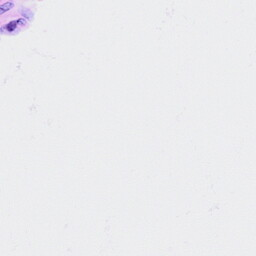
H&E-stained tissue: Ovarian